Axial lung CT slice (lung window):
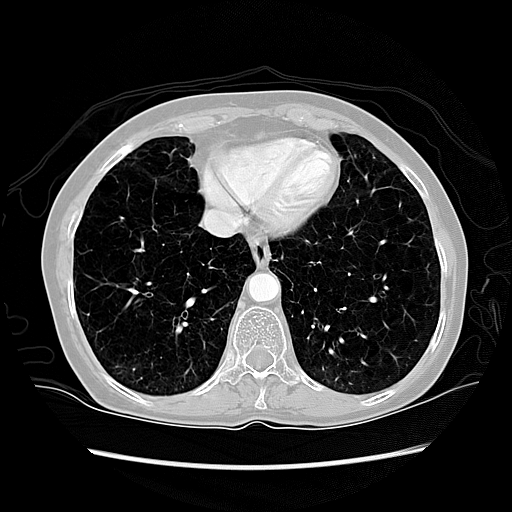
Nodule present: no